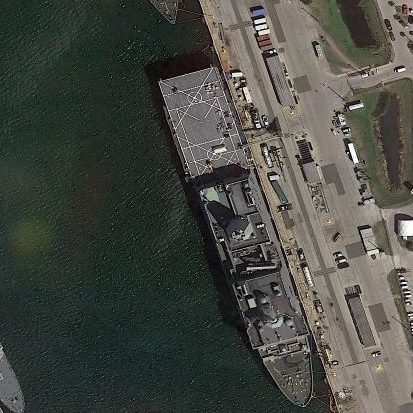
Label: combat